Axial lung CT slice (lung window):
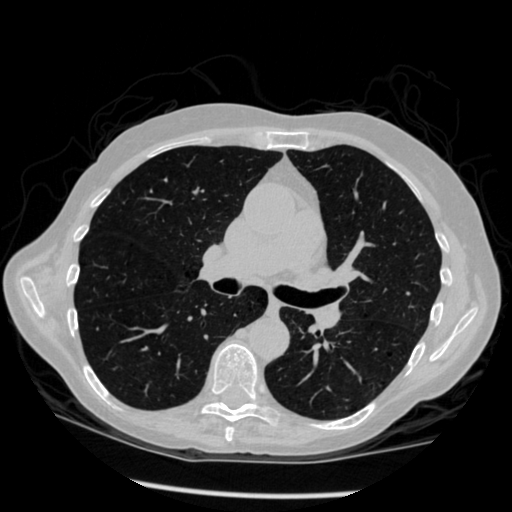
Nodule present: no